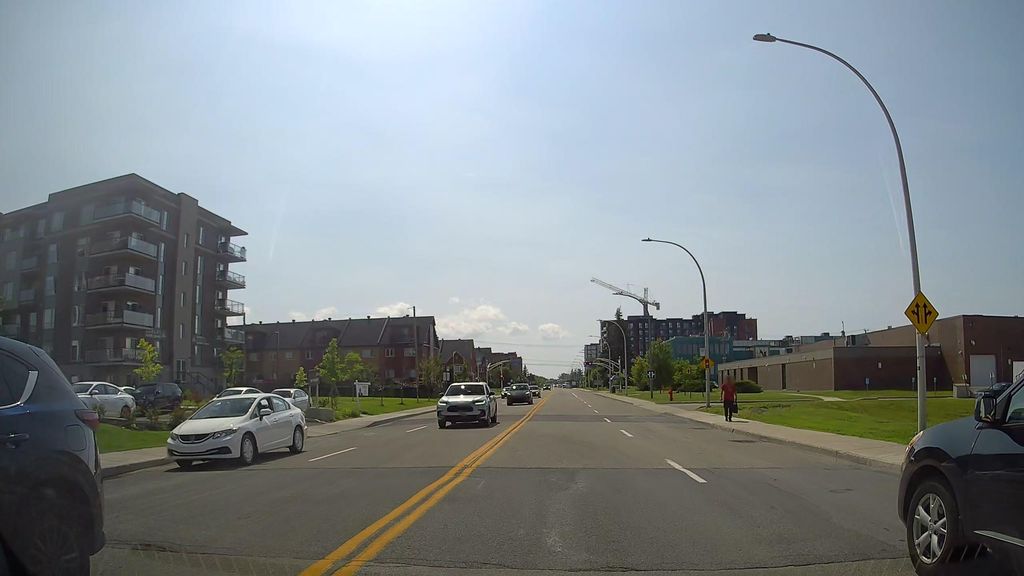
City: montreal